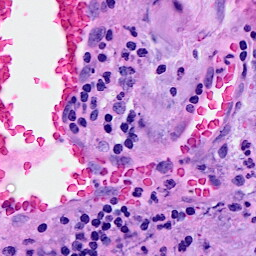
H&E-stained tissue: Breast